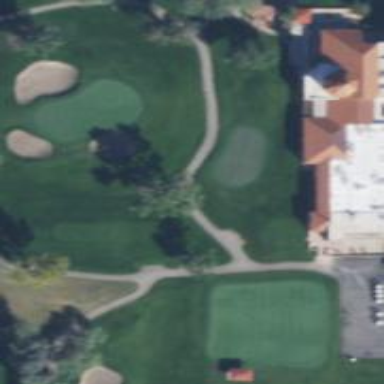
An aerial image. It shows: Path for both road and golf.